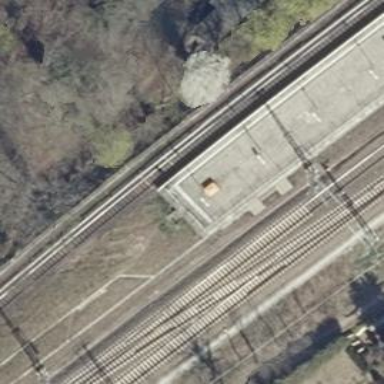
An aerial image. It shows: Railway signal.